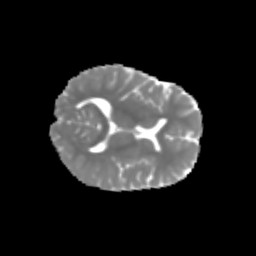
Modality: MD
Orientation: axial
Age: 7
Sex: female
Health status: healthy